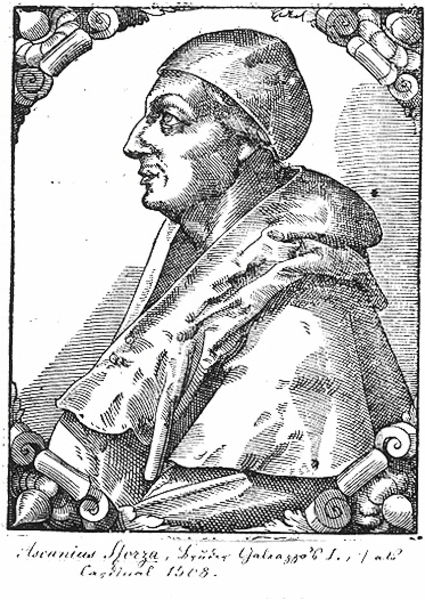
Titel: Bildnis des Kardinals Ascanio Maria Sforza
Künstler: Tobias Stimmer
Institution: (Seriendruck)
Schlagwörter: mann, schatten, umhang, weiß, grob, ausschnitt, hut, mund, nase, ohr, profil, schwarz, zeichnung, blick, haube, muster, ornament, alt, bart, kappe, mütze, augen, falten, gesicht, kleidung, mensch, rahmen, bildnis, hals, portrait, porträt, kirche, auge, figur, geistlicher, gewand, kutte, mantel, kinn, renaissance, schön, rund, umrandung, holzschnitt, schrift, ecke, italien, grafik, graphik, schattierung, rand, könig, papst, ernst, seitenansicht, verzierung, robe, langweilig, unterschrift, medaillon, religion, linie, umrahmung, druck, druckgraphik, schnitt, schraffur, radierung, stich, seite, schwarzweiß, text, schraffiert, kardinal, schattenriss, rom, rolle, ecken, voluten, mudn, christlich, mittelalter, priester, mönch, vatikan, haaransatz, gelehrter, volute, kupferstich, cape, pater, katholizismus, juden, pellerine, halz, bartlos, vignette, würdenträger, schalkragen, rollwerk, white, stahlstich, mänch, robbe, black, sforza, gugel, 1508, 1560, 16. jh, kapitze, ascanius sforza, konemplation, inschrift, bildunterschrif, iohohr